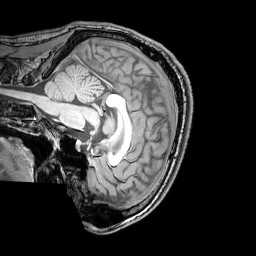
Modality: T1w
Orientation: sagittal
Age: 26
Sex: male
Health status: healthy
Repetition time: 0.081 s
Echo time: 0.037 s